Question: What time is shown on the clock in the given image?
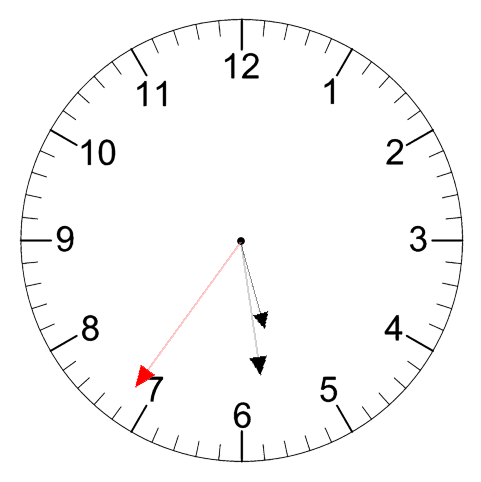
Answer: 05:28:36